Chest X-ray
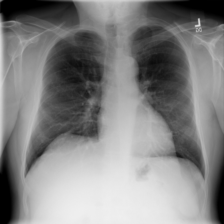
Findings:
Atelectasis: negative
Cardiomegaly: negative
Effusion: negative
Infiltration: negative
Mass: negative
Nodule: negative
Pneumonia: negative
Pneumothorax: negative
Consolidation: negative
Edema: negative
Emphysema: negative
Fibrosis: negative
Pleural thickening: negative
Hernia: negative